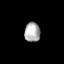
Tissue: skin
Cell type: Fibroblasts
Senescence score: 0.7234
Nuclear area (px): 303
Mean DAPI intensity: 172.244